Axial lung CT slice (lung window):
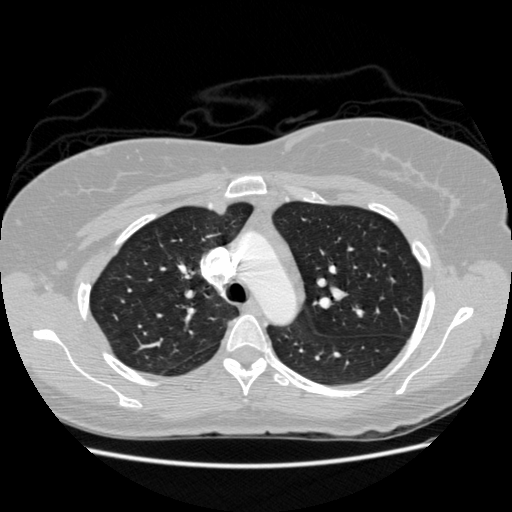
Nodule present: no